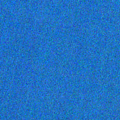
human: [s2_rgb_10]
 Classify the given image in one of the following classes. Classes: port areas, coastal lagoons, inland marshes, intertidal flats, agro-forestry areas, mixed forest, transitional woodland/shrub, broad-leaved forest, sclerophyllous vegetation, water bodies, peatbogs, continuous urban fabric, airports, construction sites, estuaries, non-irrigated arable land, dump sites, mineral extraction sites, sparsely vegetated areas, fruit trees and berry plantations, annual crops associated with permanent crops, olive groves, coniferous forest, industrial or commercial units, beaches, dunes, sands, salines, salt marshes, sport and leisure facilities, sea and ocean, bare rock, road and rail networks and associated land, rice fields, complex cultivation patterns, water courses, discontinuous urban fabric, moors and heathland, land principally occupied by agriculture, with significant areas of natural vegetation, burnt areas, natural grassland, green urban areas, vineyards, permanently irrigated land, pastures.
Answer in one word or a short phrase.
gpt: sea and ocean